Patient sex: M
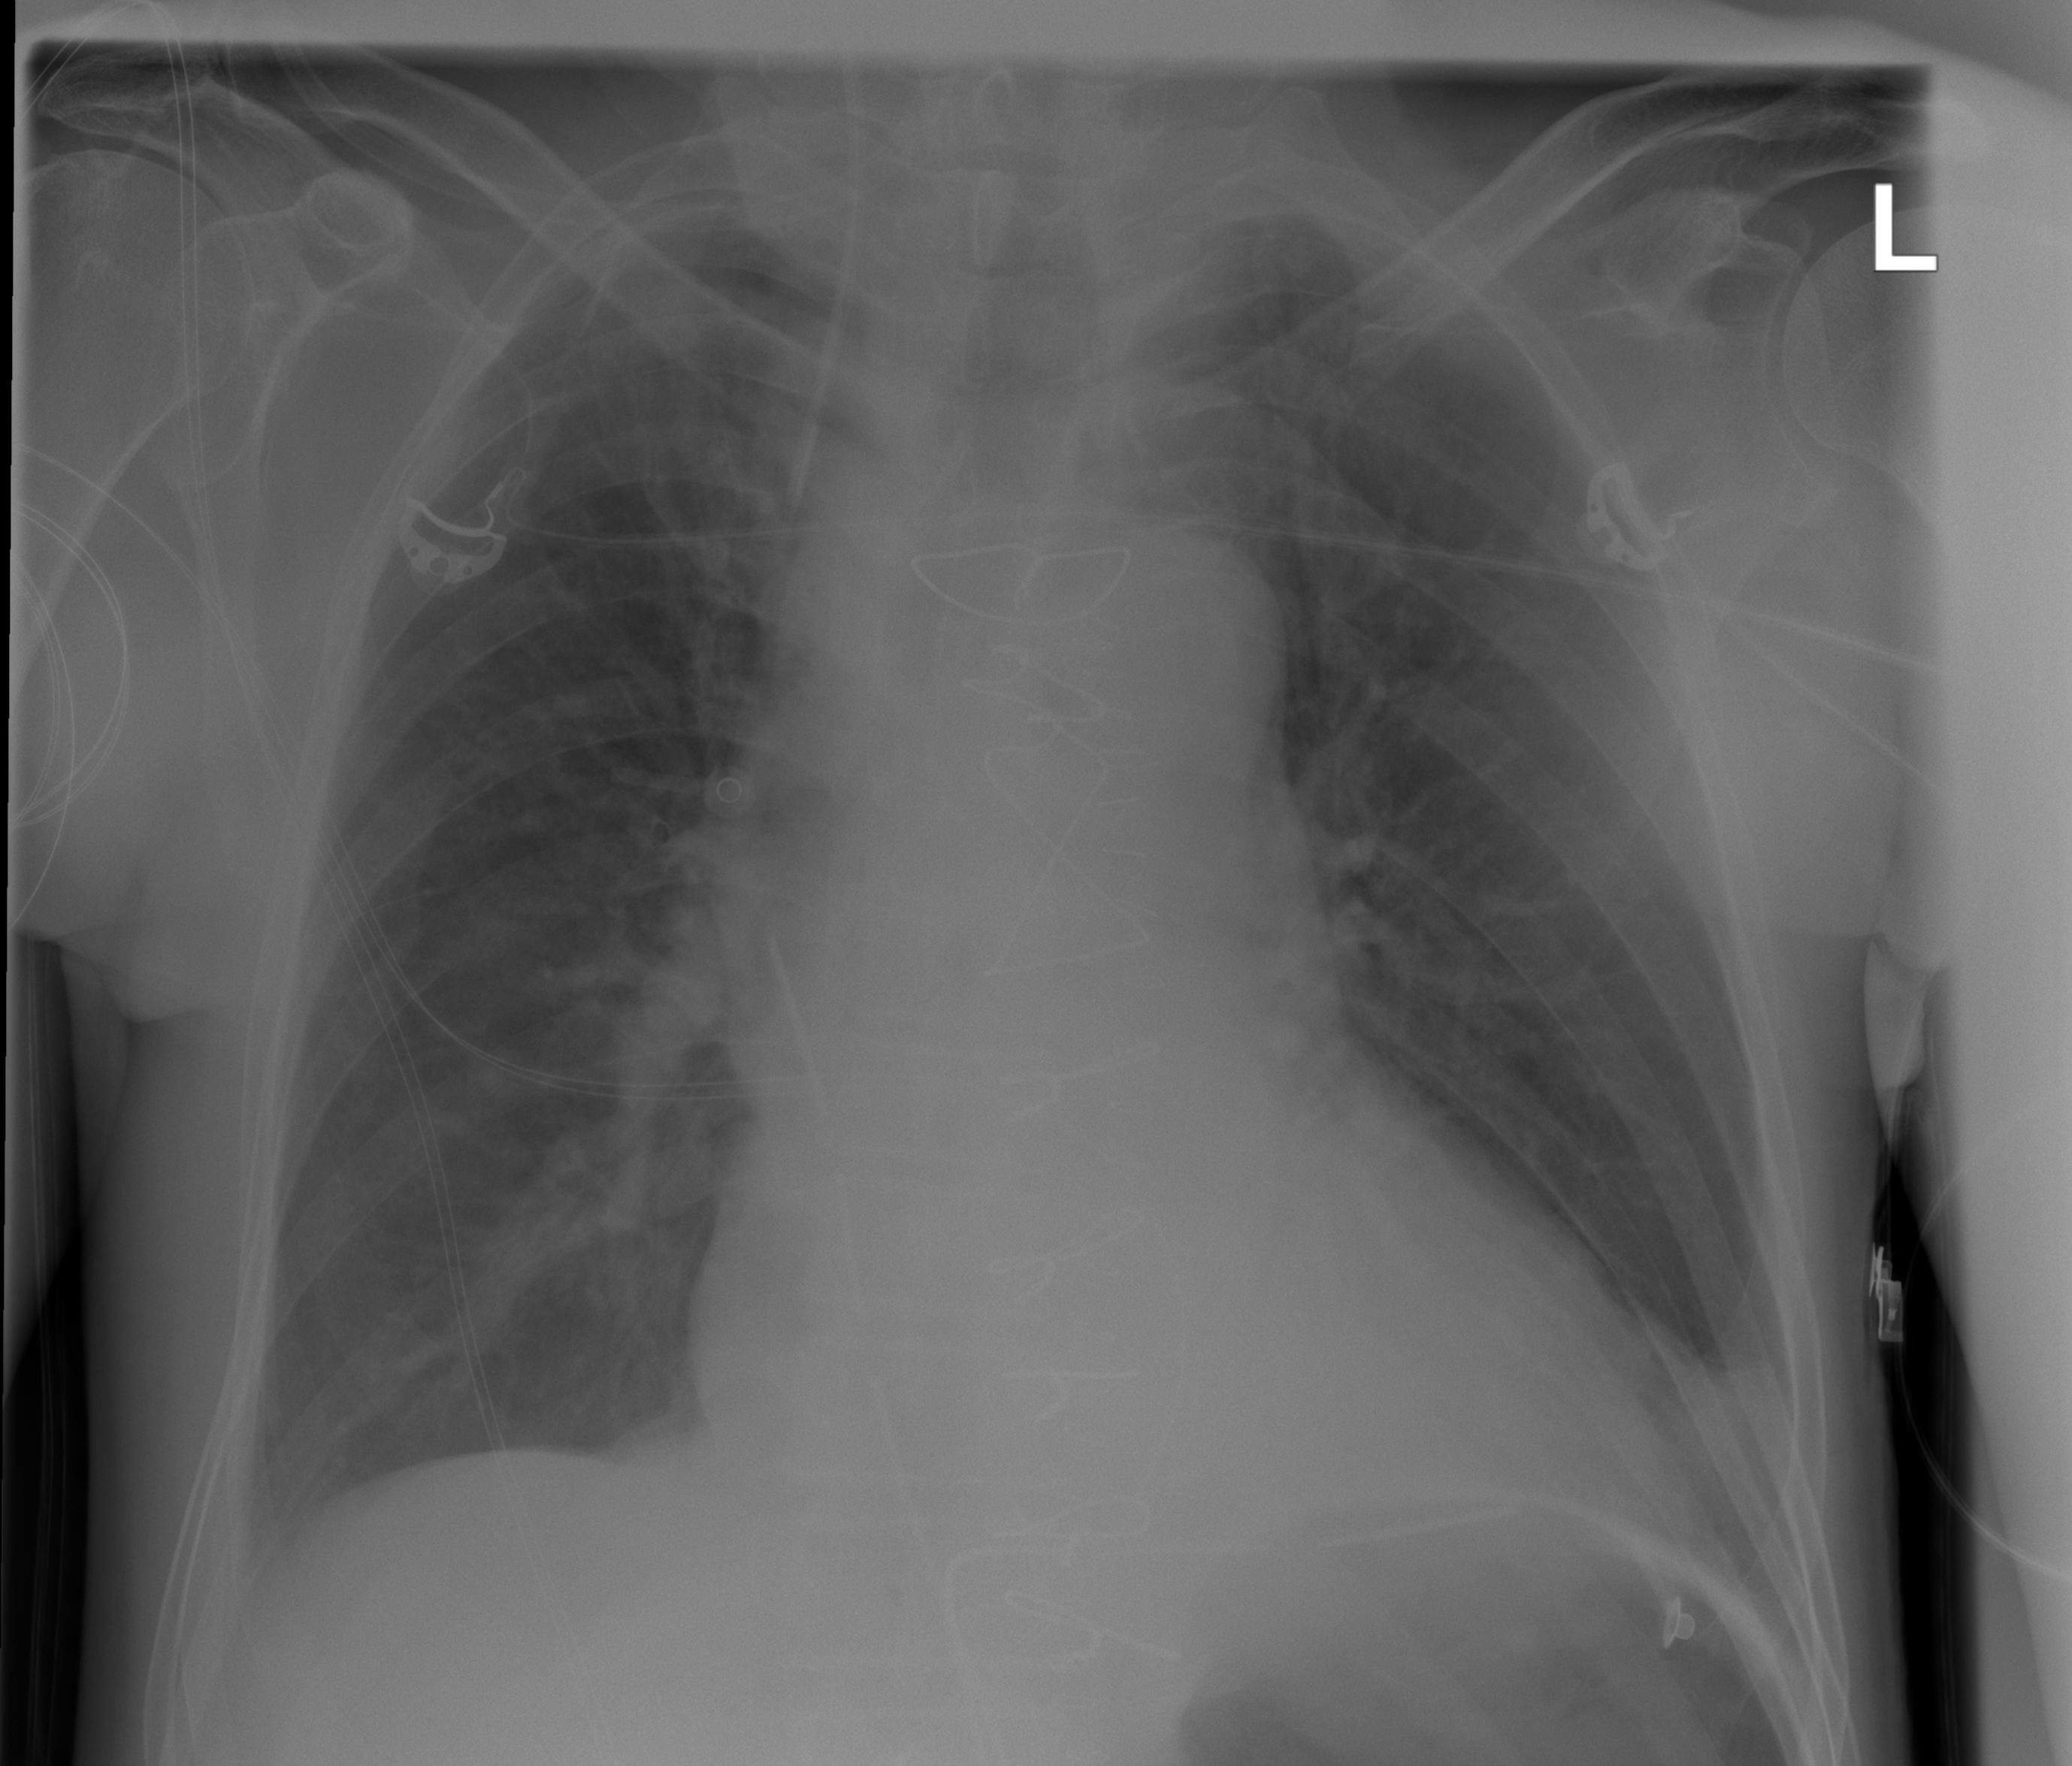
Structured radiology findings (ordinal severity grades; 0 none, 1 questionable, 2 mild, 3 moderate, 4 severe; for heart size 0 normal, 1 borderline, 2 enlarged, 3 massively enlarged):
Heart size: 2
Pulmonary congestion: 1
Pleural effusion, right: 0
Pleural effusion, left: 1
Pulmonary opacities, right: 0
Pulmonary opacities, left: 0
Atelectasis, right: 0
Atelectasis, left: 2